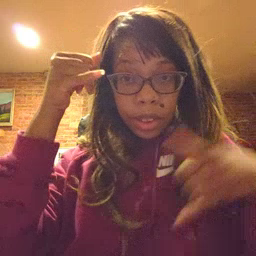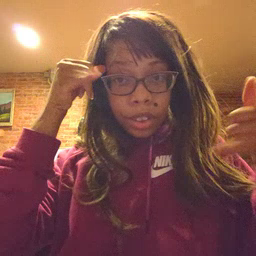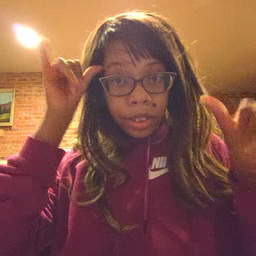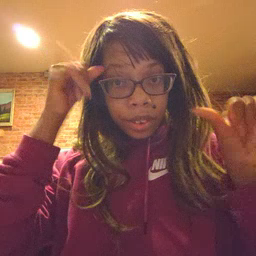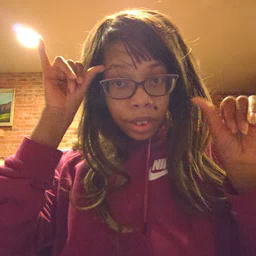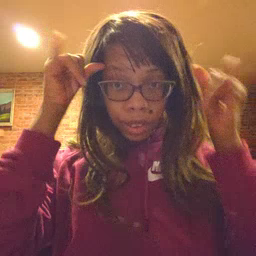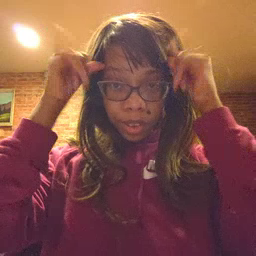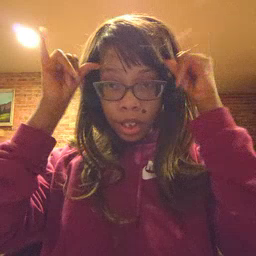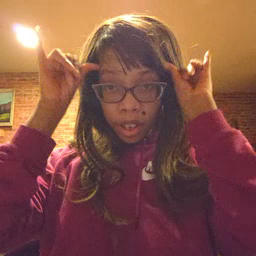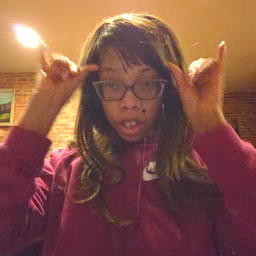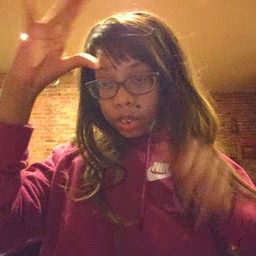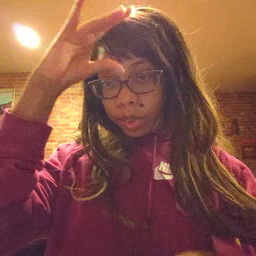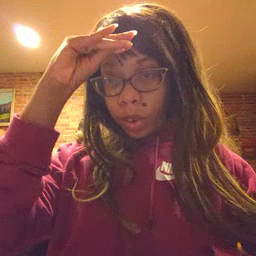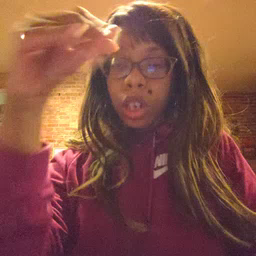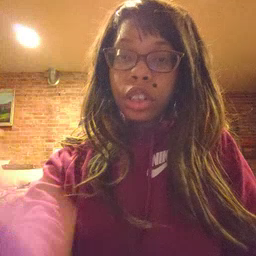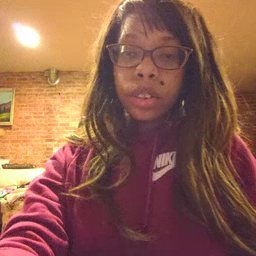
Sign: cowboy